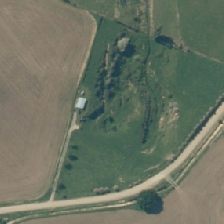
Land cover: shortrotation_cropland